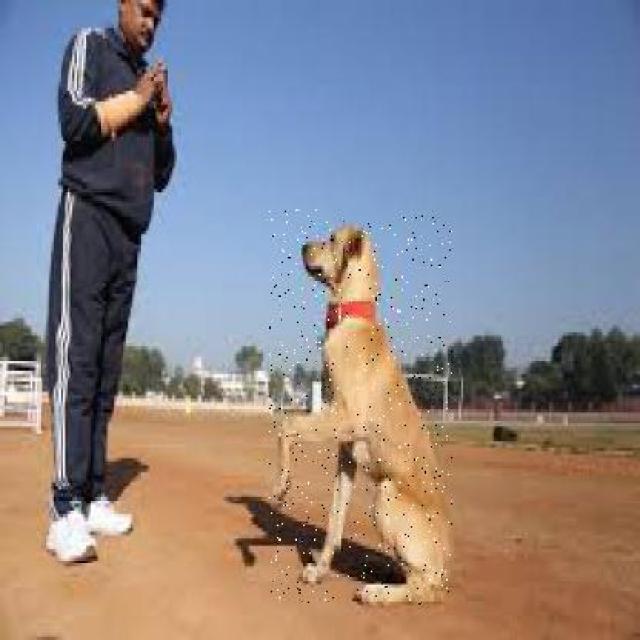
Healthy canine skin — no visible lesions, inflammation, or abnormalities. The skin and coat appear normal.